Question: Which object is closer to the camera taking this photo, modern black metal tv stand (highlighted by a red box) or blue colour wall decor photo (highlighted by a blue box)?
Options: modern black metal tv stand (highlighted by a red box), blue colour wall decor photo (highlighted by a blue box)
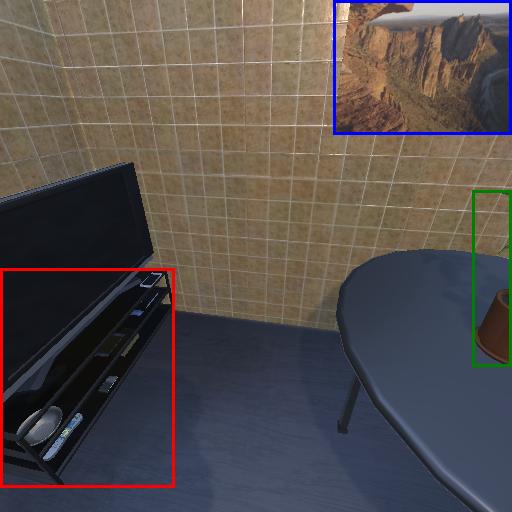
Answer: modern black metal tv stand (highlighted by a red box)